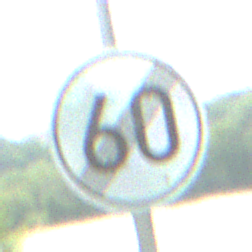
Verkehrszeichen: EndeGeschwindigkeit60
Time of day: MorningAfternoon
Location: Outdoor (Nature)
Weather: PartlyCloudy
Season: NotSpecified
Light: Natural